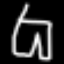
Label: pants